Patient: sex F, age 83
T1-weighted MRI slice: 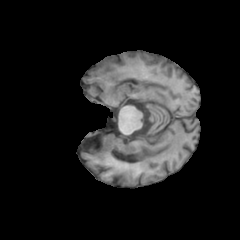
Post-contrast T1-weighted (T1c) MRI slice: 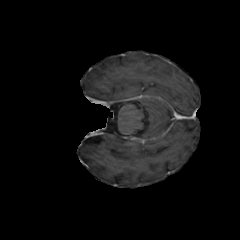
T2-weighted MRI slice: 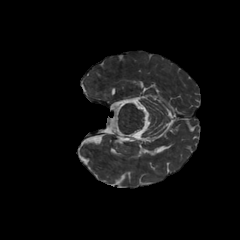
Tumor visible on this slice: no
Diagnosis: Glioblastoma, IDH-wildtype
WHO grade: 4